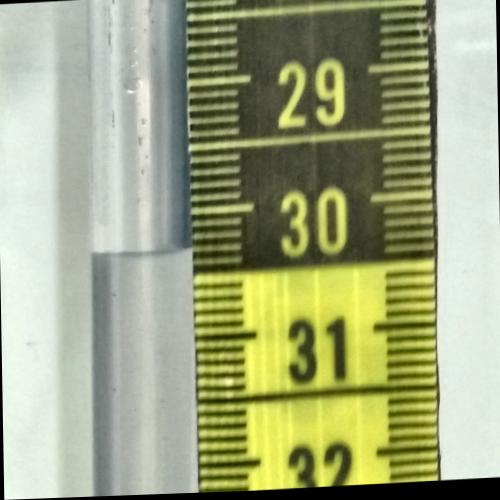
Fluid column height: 30.3 cm